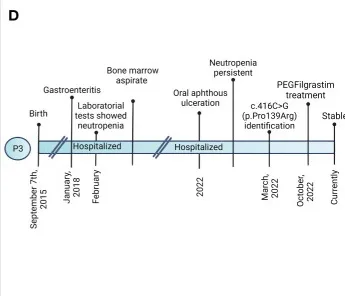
Family 2 depicting the clinical presentation timeline of. P1, P2.
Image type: chart (chart)